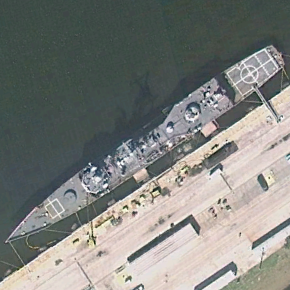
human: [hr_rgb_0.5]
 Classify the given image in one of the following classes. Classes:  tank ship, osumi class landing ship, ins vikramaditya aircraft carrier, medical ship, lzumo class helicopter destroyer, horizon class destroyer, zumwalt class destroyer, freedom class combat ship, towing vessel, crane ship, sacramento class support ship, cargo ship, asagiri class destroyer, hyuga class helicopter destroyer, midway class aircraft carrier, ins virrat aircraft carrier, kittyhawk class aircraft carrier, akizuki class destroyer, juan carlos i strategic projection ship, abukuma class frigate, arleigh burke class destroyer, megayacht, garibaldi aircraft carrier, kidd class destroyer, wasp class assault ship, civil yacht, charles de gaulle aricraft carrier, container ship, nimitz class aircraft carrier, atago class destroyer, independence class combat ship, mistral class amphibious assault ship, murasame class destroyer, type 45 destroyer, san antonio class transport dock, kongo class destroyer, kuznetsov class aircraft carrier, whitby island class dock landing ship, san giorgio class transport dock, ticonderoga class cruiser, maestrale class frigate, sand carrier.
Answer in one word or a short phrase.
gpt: Ticonderoga class cruiser